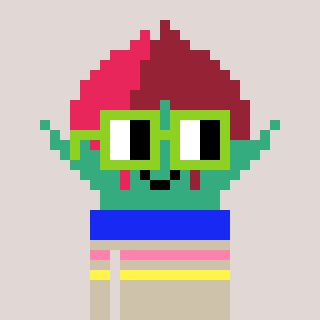
a pixel art character with square light green glasses, a rosebud-shaped head and a bege-colored body on a warm background